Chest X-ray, AP view. Patient: 37 years old, sex F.
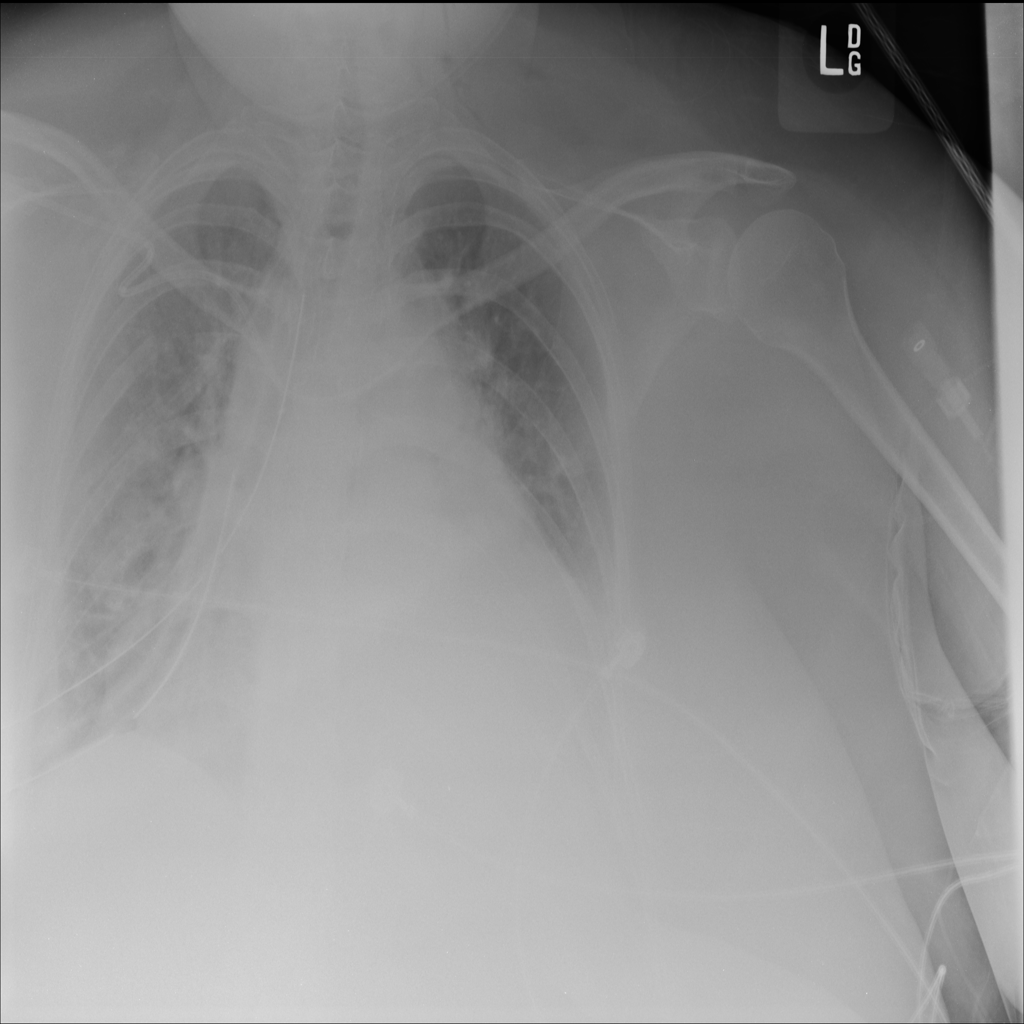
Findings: No Finding